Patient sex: M
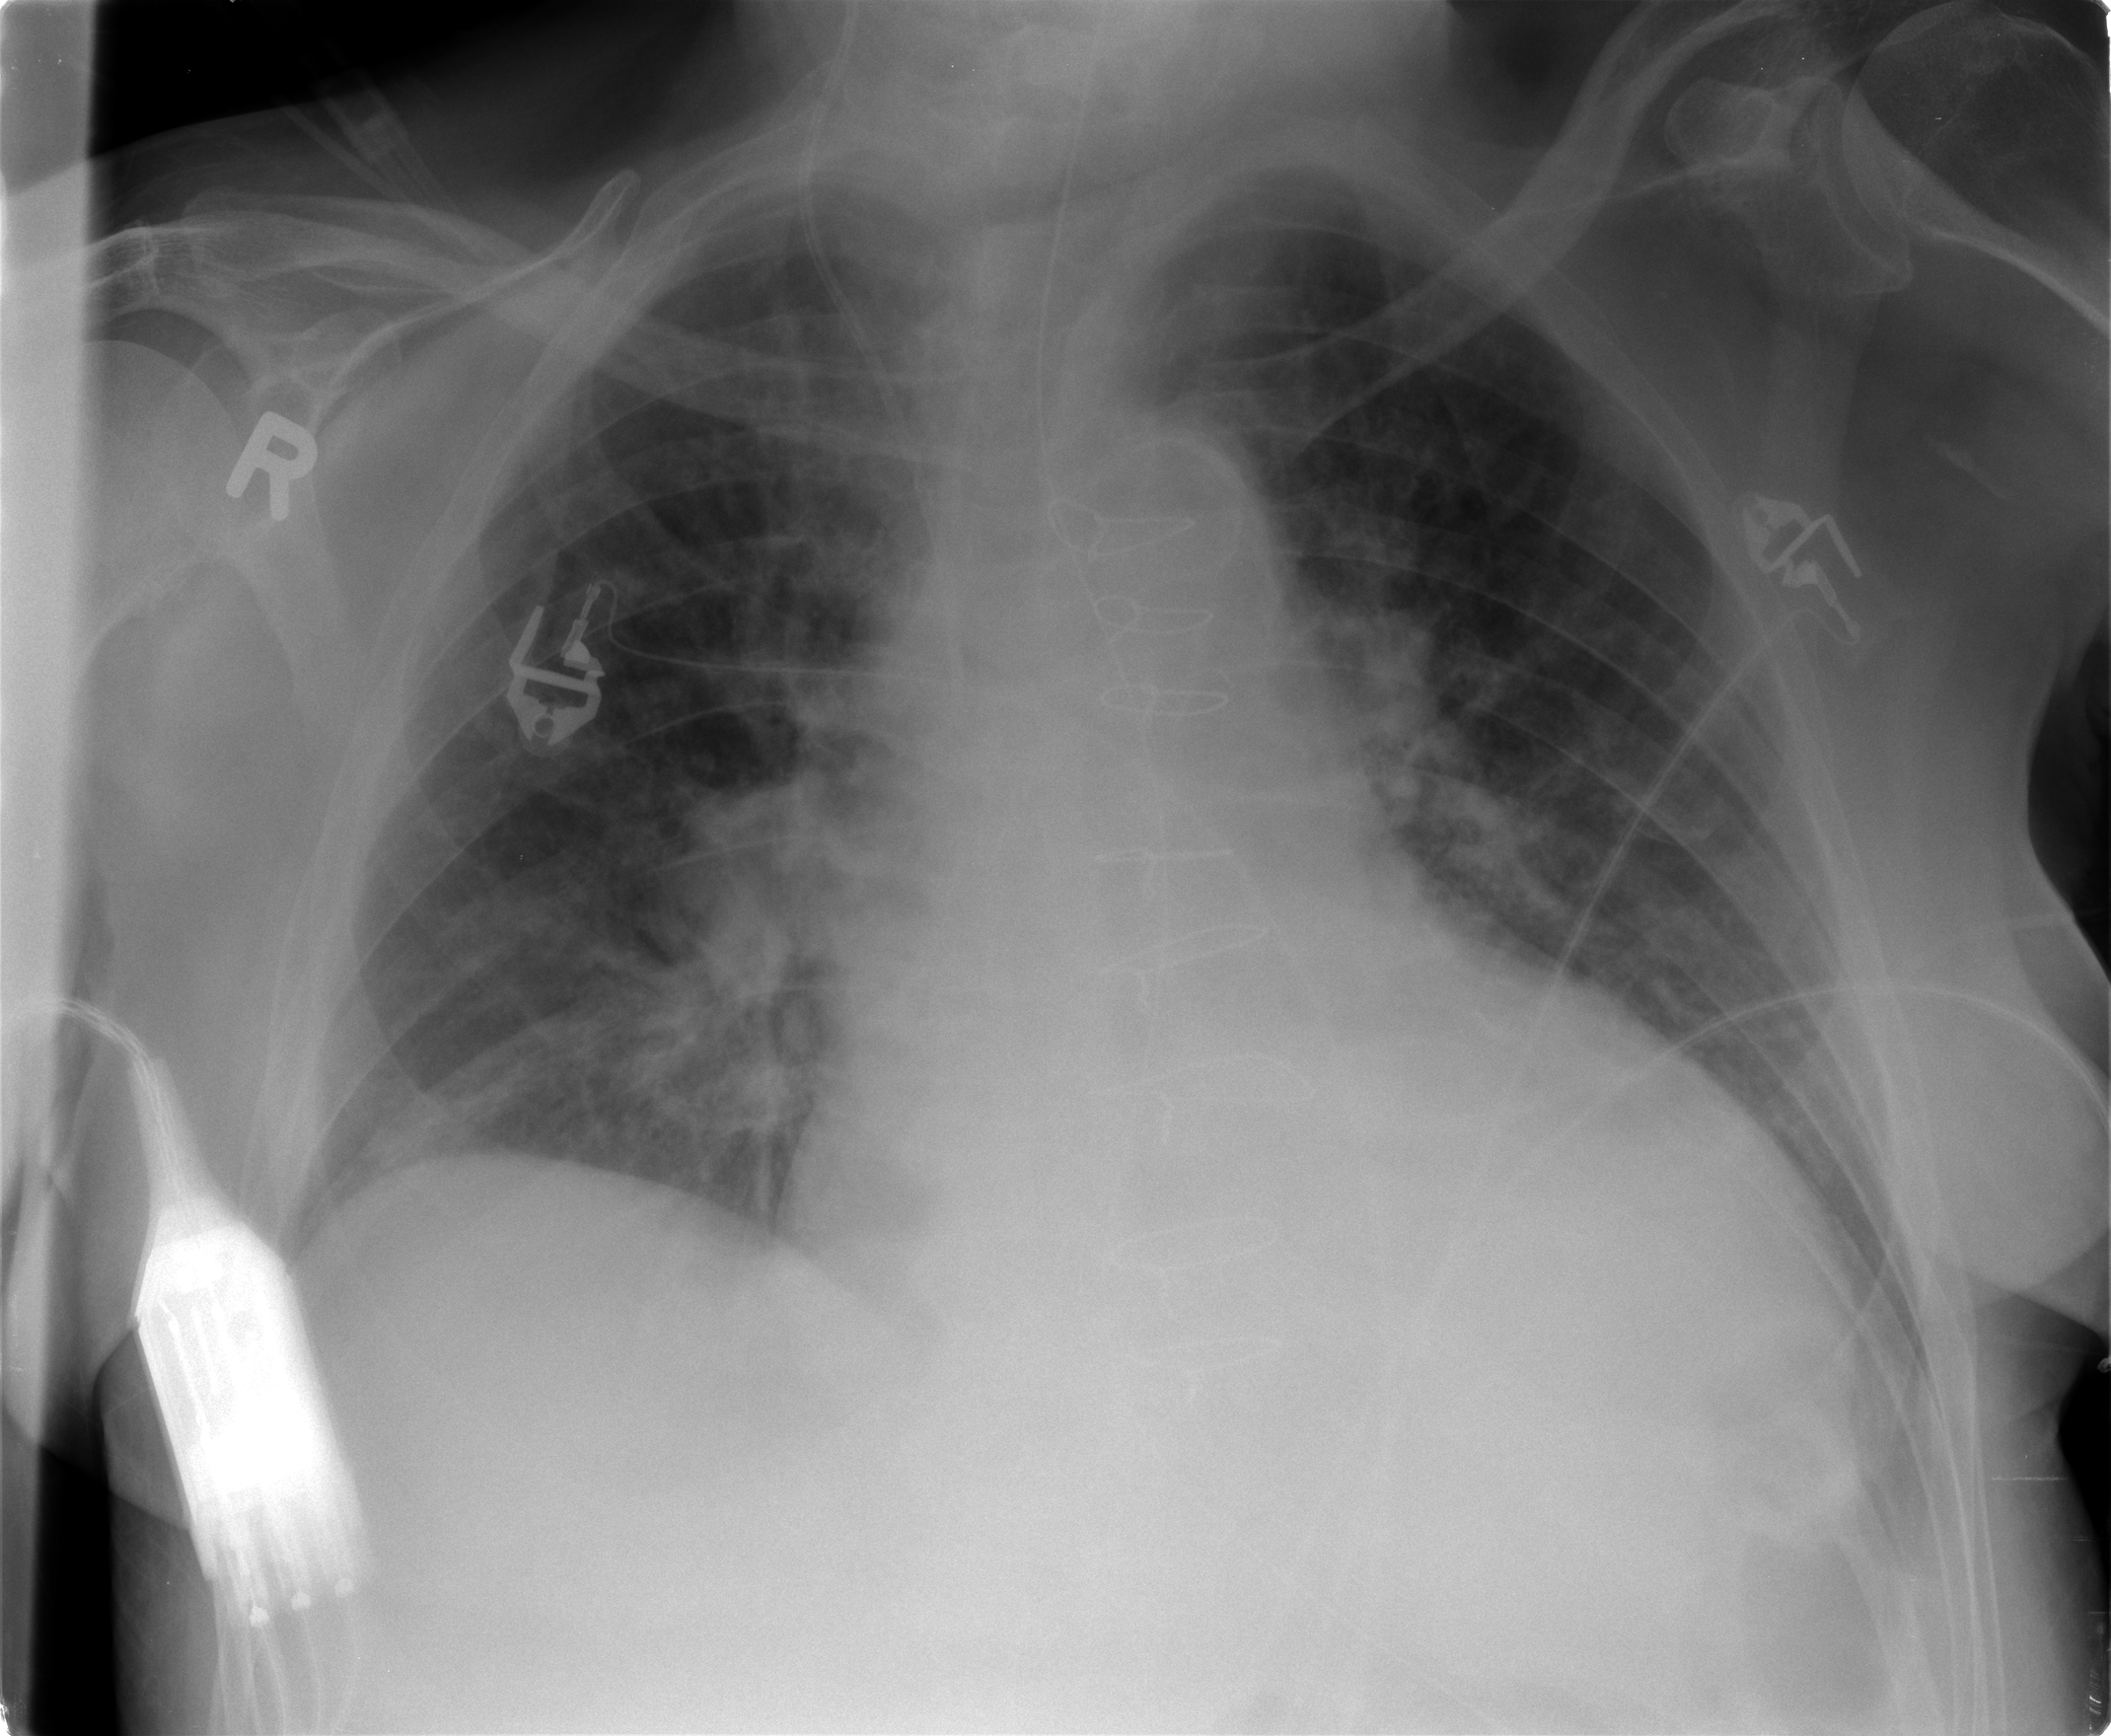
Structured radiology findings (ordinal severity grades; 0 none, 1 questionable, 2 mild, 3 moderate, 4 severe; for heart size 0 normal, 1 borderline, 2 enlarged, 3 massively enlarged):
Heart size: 2
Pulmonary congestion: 1
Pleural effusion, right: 0
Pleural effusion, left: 0
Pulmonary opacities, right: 2
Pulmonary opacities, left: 2
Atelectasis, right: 2
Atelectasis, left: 2